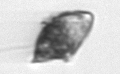
Label: Kryptoperidinium_triquetrum